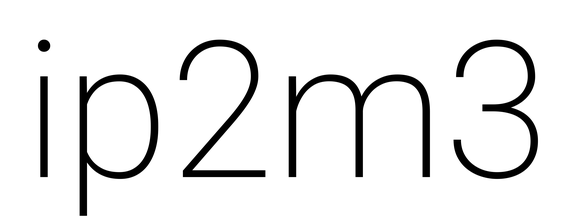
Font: Roboto_ExtraLight